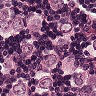
Metastatic tissue present: yes